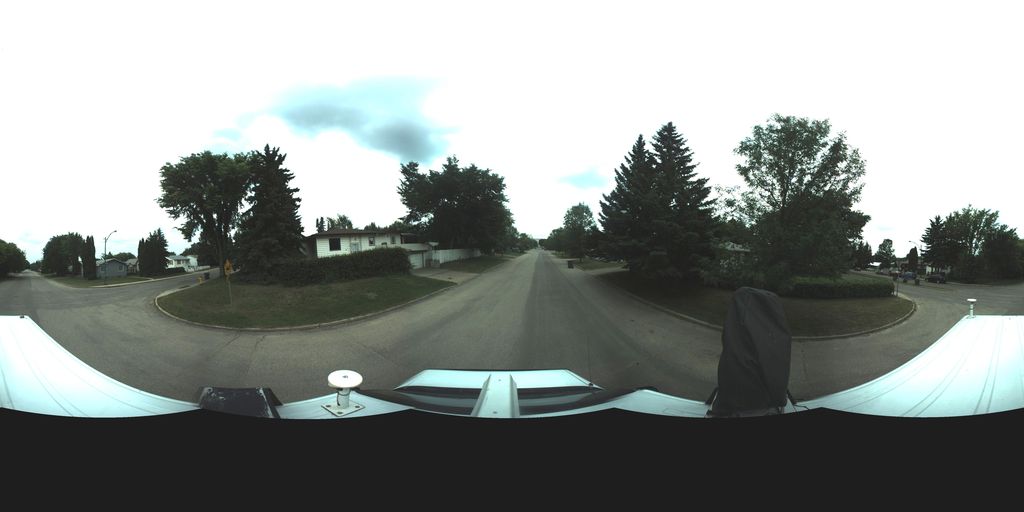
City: saskatoon